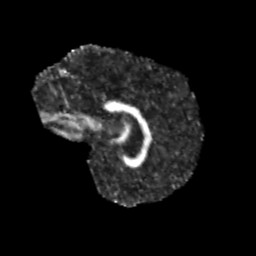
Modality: FA
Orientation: sagittal
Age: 13
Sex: male
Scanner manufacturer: siemens
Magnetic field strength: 3 T
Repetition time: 3.8 s
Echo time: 0.07 s